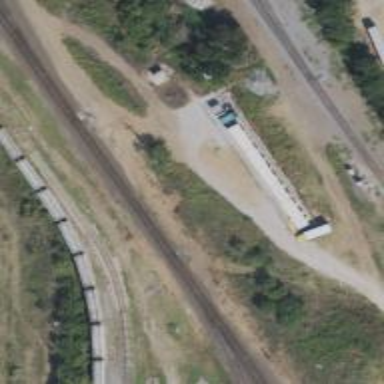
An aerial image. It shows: Abandoned railway.